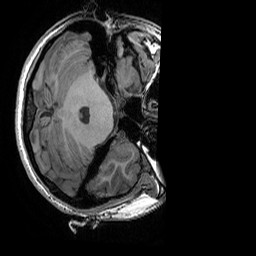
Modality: T1w
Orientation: axial
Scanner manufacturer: ge
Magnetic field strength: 3 T
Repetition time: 0.008184 s
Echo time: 0.003192 s